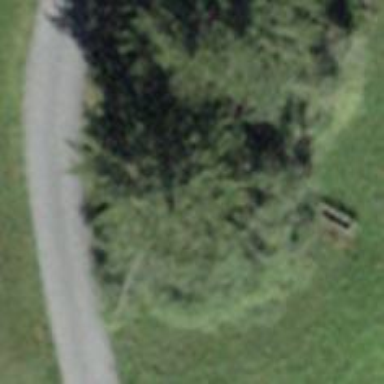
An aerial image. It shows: Culvert tunnel.